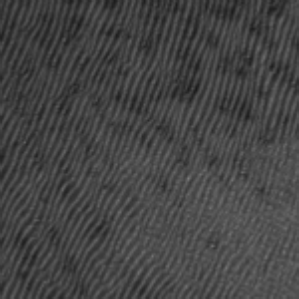
Label: frost